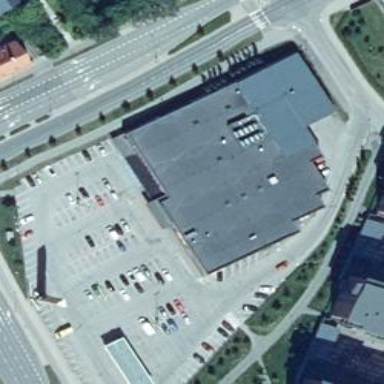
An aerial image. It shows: Fitness centre on leisure land.